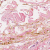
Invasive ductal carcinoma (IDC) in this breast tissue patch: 0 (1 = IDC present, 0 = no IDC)